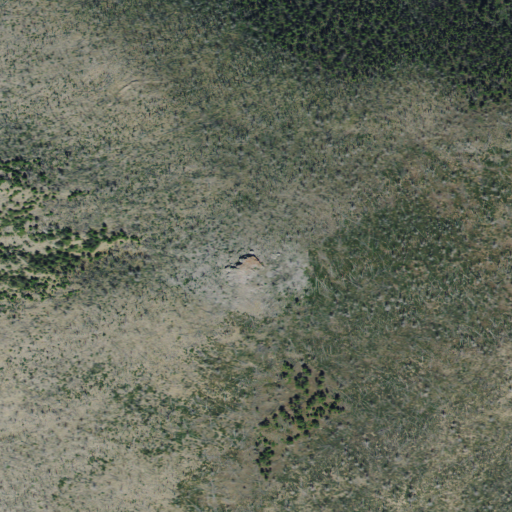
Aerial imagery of mountain in Montana named Cap Mountain containing shrub, evergreen forest, and grassland